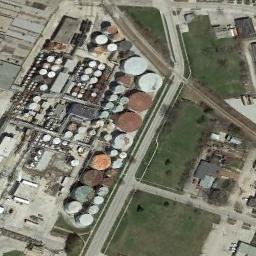
Label: storage tanks